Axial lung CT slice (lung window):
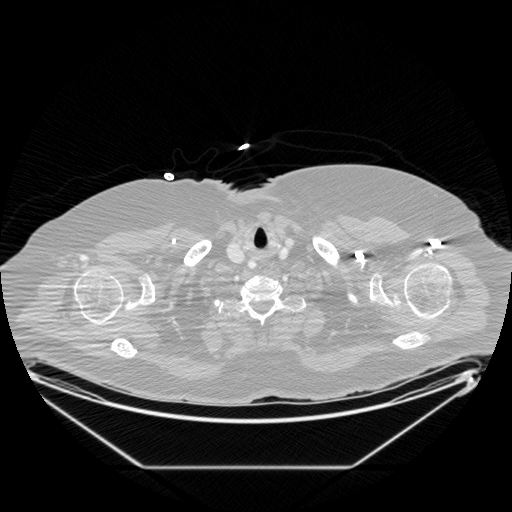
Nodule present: no